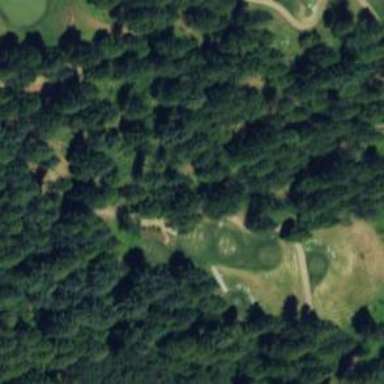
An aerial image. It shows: Golf cartpath that is also road path.